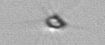
Label: Calciopappus